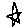
Label: star